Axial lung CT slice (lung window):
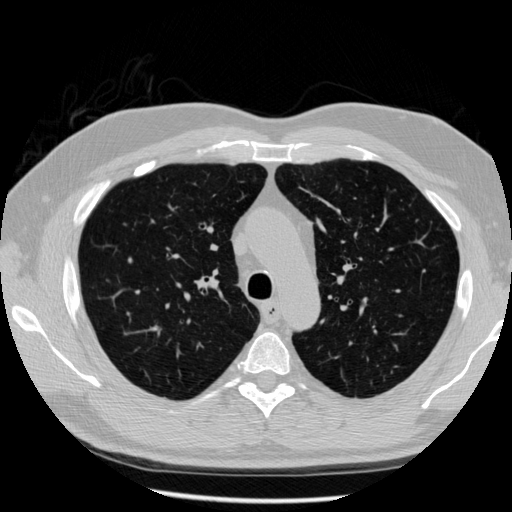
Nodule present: no